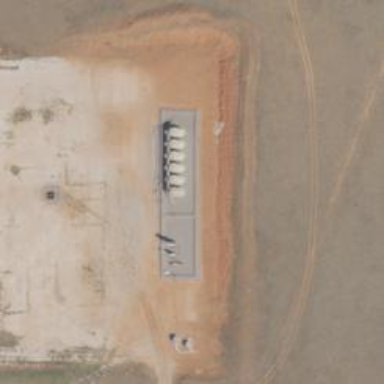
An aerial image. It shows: Storage tank that is man-made.